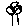
Label: tree